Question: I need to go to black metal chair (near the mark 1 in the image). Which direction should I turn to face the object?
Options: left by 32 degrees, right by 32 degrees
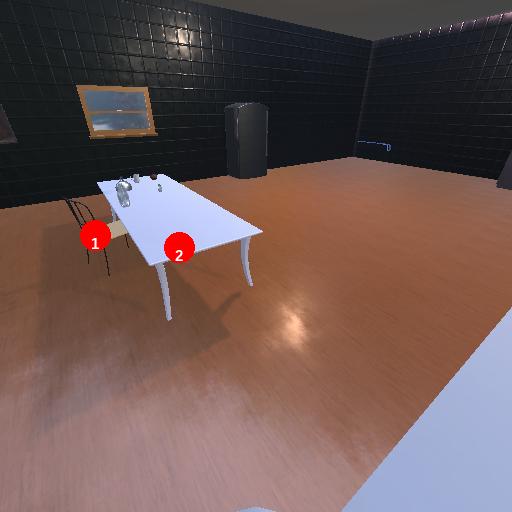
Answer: left by 32 degrees